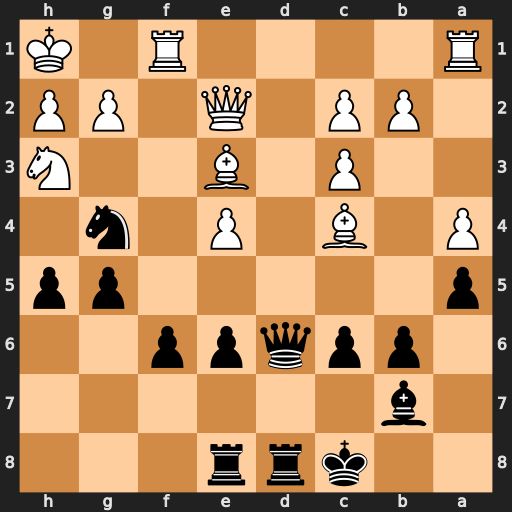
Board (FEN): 2krr3/1b6/1ppqpp2/p5pp/P1B1P1n1/2P1B2N/1PP1Q1PP/R4R1K
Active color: b
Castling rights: -
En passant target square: -
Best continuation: Qxh2#